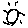
Label: sun